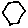
Label: hexagon